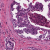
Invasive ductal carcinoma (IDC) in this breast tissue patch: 1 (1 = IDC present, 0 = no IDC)